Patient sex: M
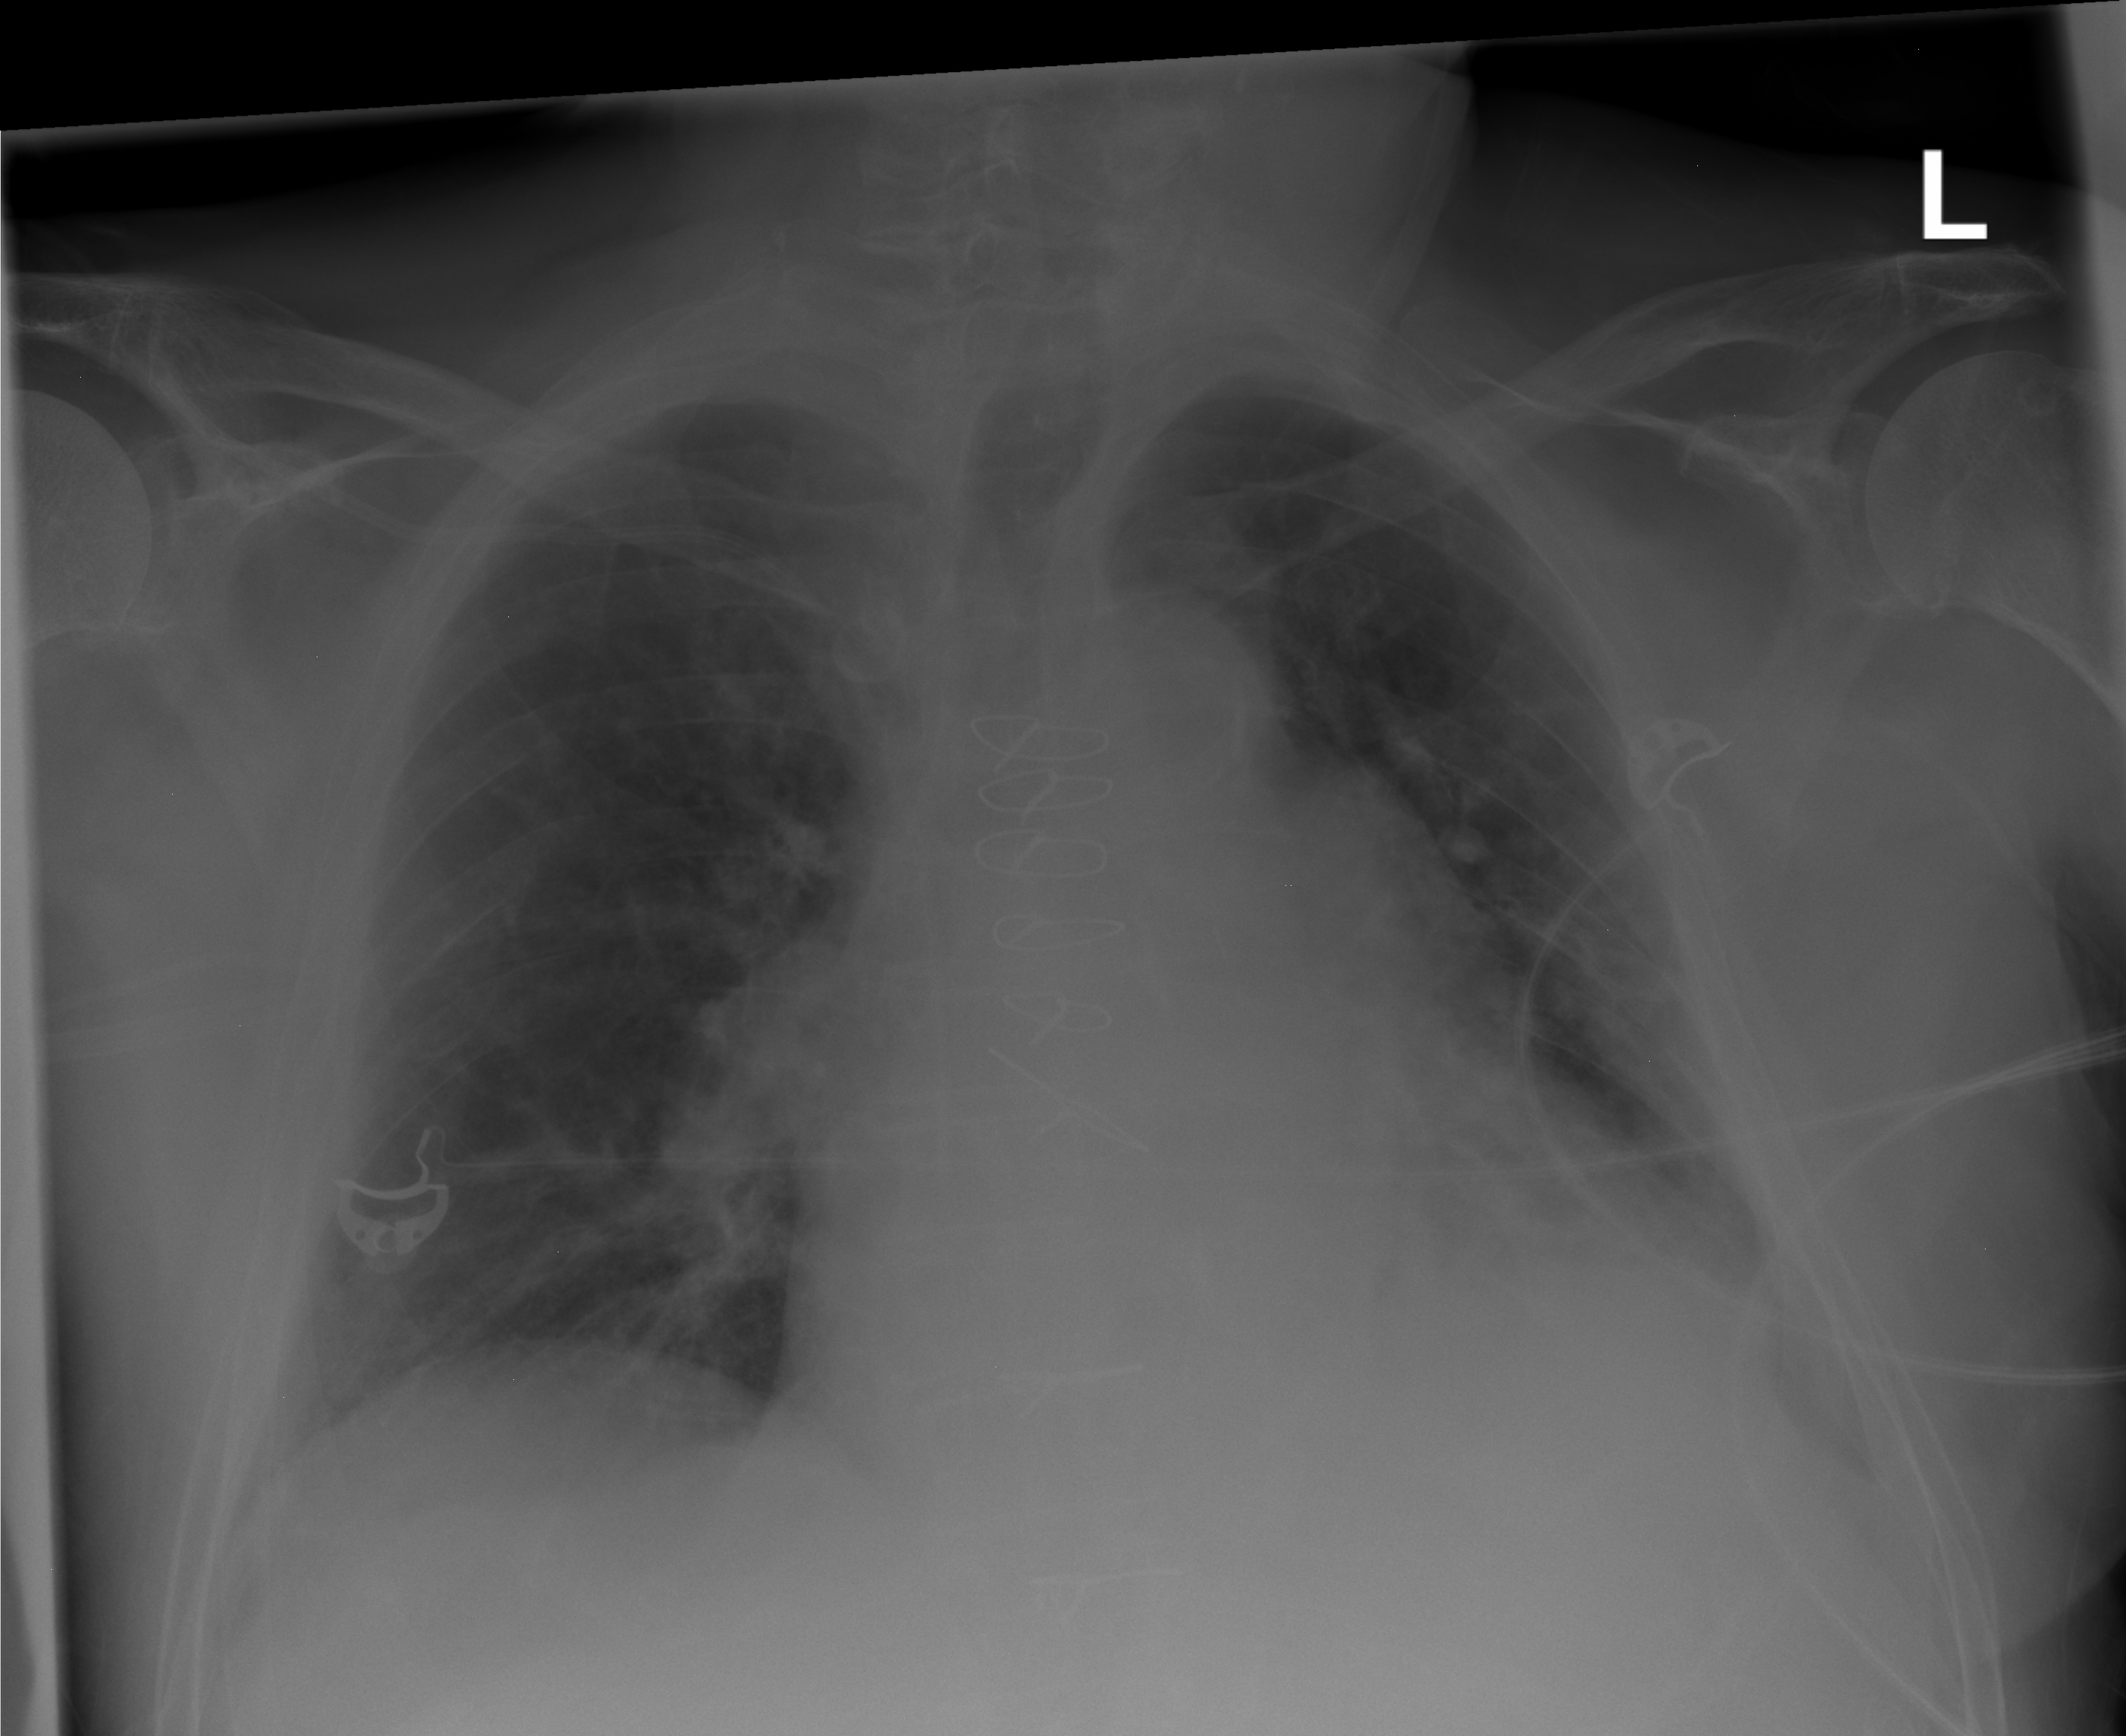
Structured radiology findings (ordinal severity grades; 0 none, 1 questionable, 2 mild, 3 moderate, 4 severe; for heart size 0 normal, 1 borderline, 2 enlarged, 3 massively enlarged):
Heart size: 2
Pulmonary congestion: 0
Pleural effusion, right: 2
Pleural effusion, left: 2
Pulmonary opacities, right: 2
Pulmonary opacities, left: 0
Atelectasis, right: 0
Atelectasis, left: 2